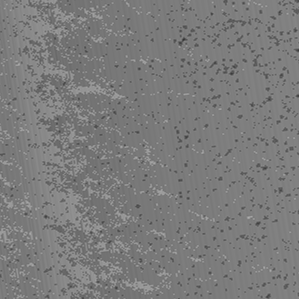
Label: frost